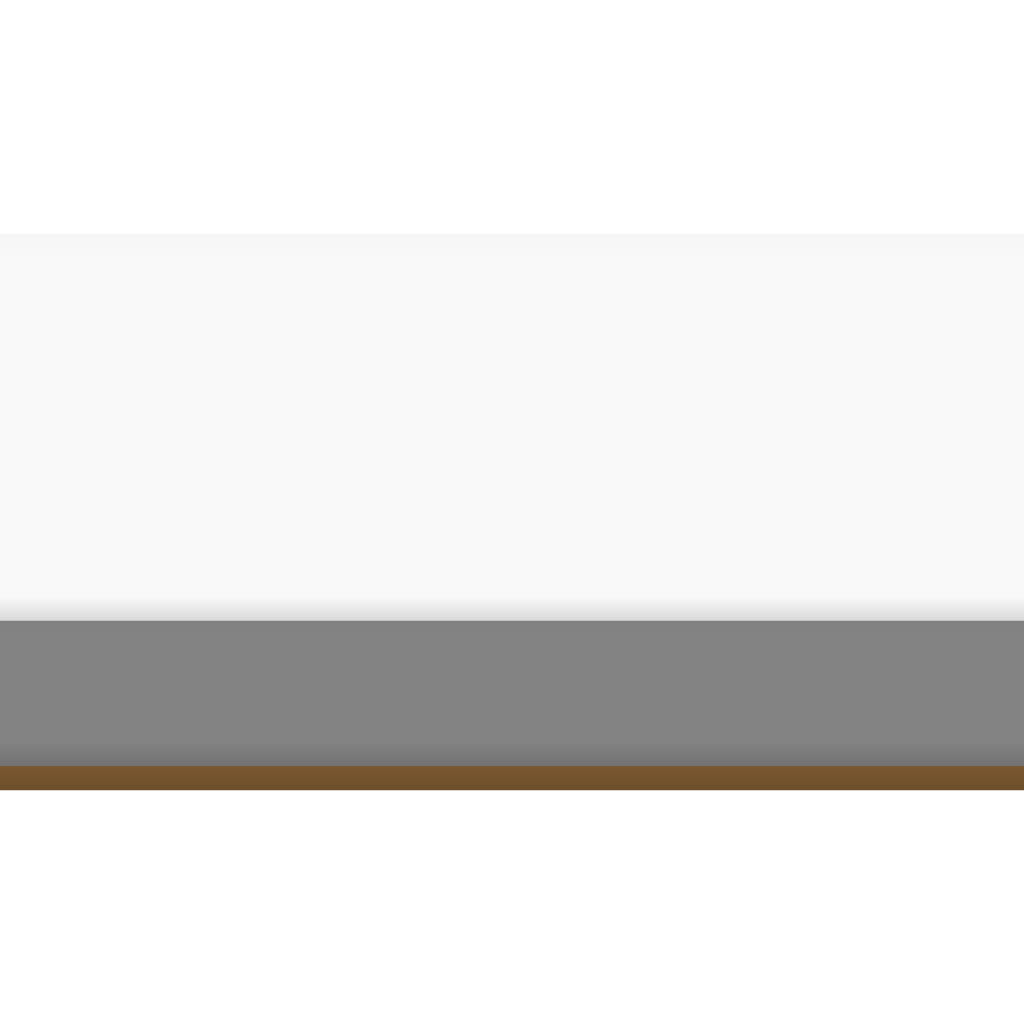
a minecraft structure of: City arena bad low quality